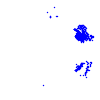
Particle: electron